Aerial crown-view tile of a tropical tree (Barro Colorado Island, Panama), acquired 20240813:
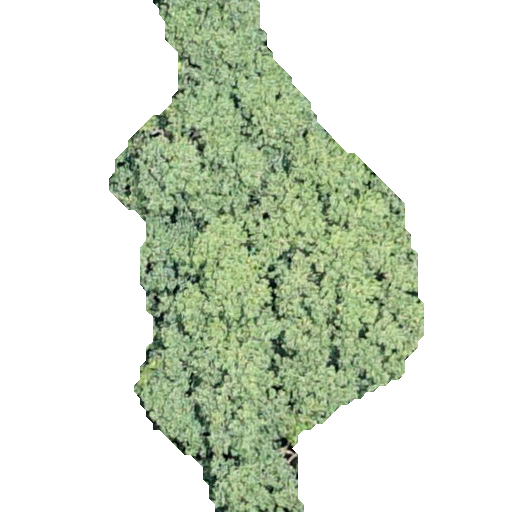
Species: Hieronyma alchorneoides
GBIF accepted scientific name: Hieronyma alchorneoides
Crown area: 158.834 m²